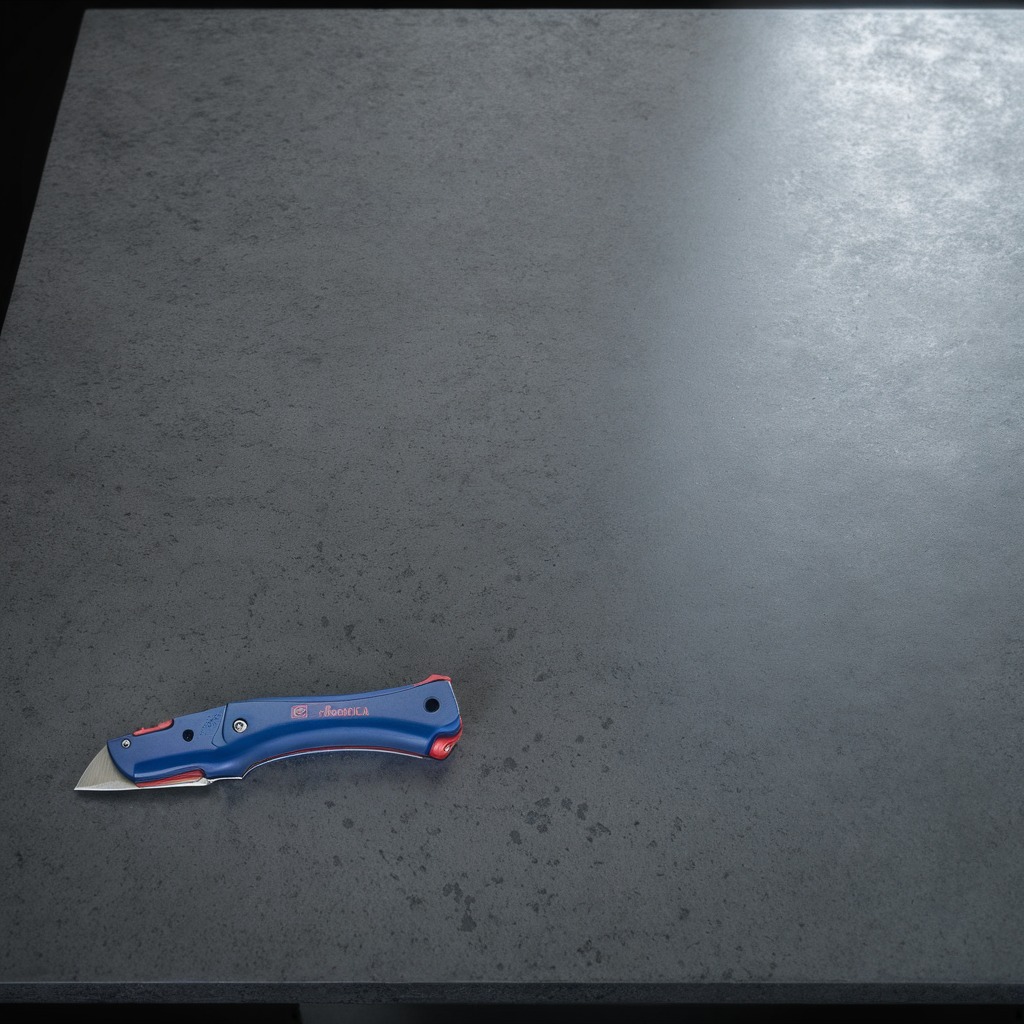
A utility knife is lying on a clean granite table inside a workshop at night dim ambient light soft shadows worn but